六年级 · 变换几何
下面图案中，对称轴条数最多的是（）。

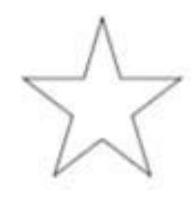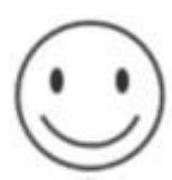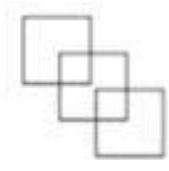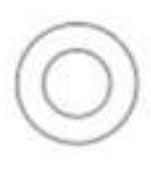
A.

B.

C.

D.

答案: D